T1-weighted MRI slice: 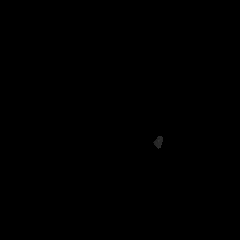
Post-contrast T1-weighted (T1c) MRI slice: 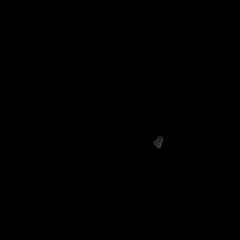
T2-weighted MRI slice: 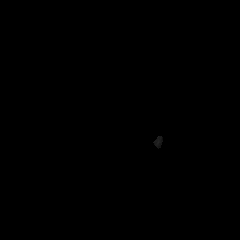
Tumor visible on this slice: no